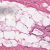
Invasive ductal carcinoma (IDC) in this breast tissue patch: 0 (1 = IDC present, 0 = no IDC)